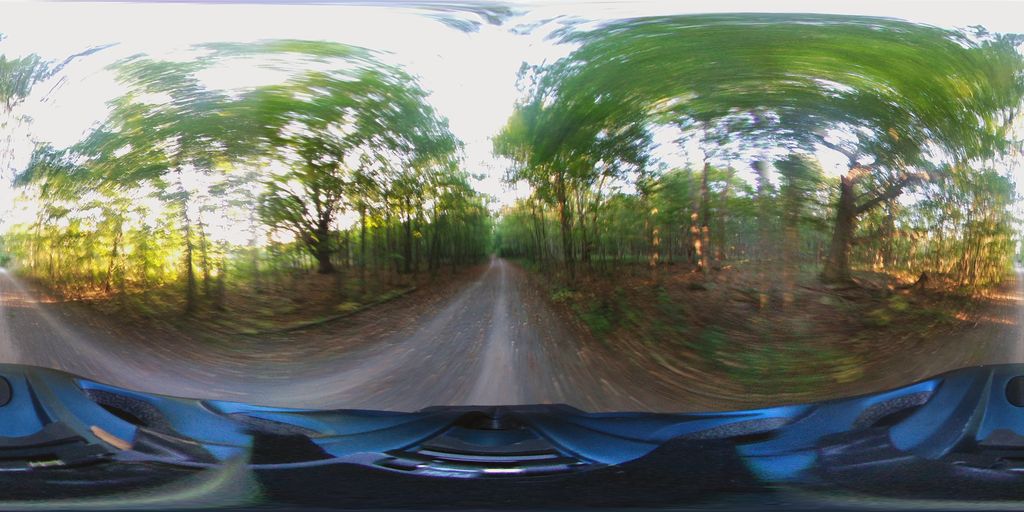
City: ottawa-gatineau